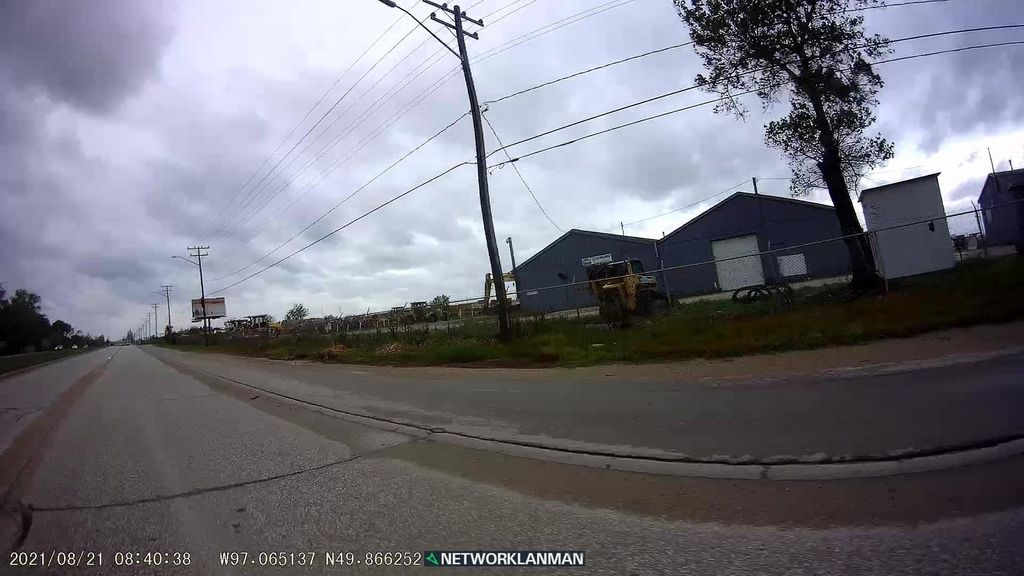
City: winnipeg